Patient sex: M
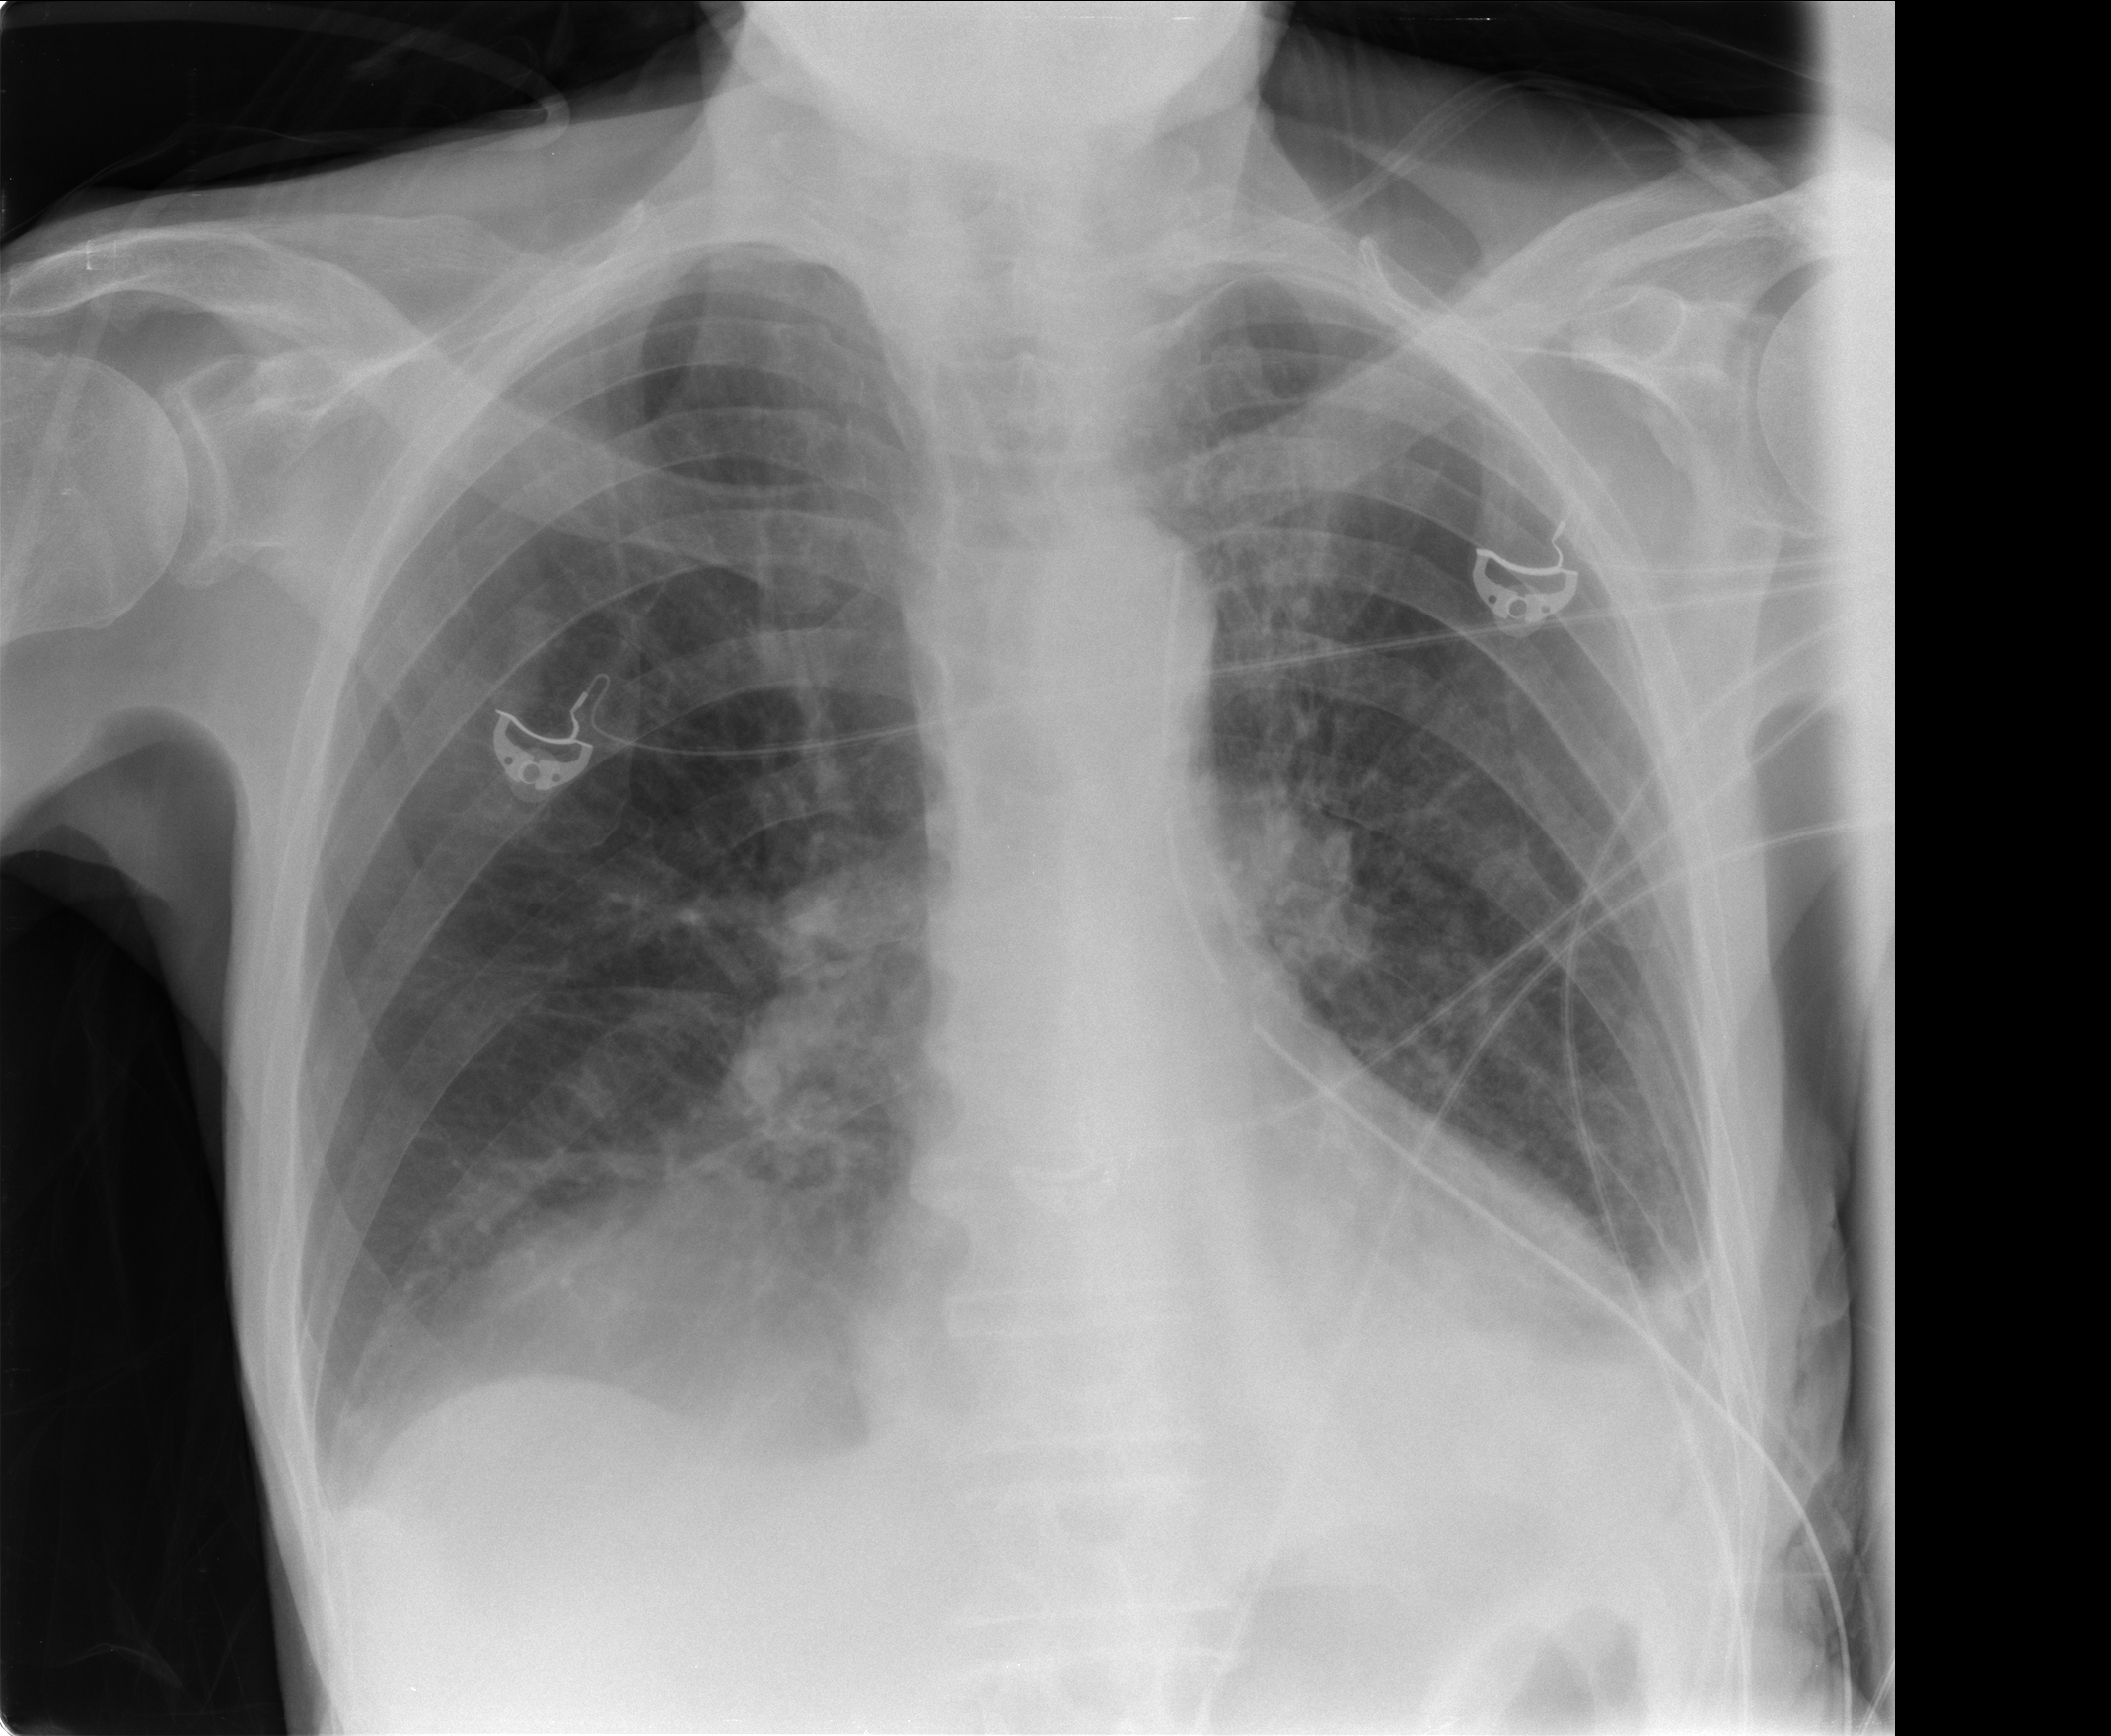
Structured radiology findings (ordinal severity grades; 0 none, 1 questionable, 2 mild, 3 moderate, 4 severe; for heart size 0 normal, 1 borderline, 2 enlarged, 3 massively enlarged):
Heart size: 0
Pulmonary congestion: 0
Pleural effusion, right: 0
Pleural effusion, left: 2
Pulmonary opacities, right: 0
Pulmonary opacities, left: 0
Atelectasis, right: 2
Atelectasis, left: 2